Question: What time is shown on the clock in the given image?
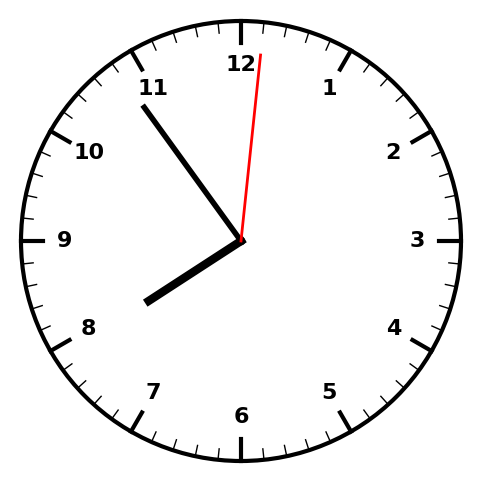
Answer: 07:54:01